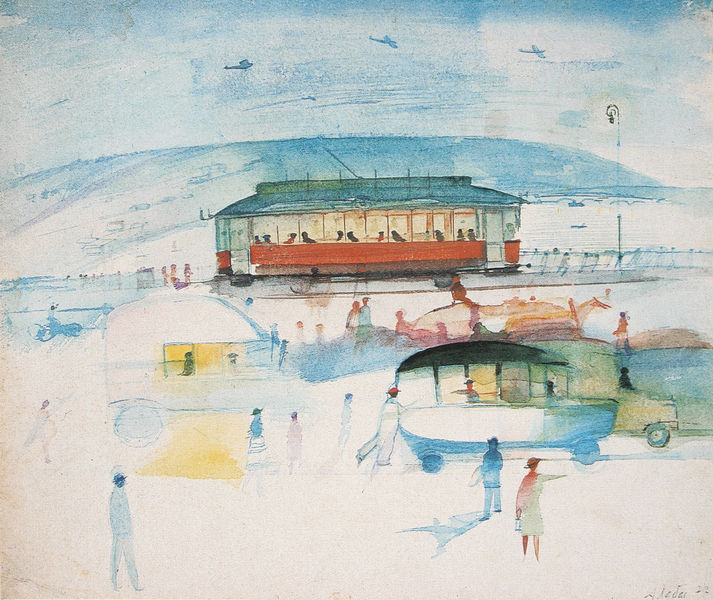
Titel: Abend in der Stadt
Künstler: Alexander Labas
Standort: Moskau
Institution: Tretjakow-Galerie
Schlagwörter: blau, aquarell, gelb, laterne, straße, zeichnung, rot, häuser, personen, zug, seitenansicht, tusche, verwischt, bahn, verkehr, schienen, autos, straßenbahn, wagon, bus, flugzeug, busse, flugzeuge, motorrad, grün-blau, hintergrund mit berg